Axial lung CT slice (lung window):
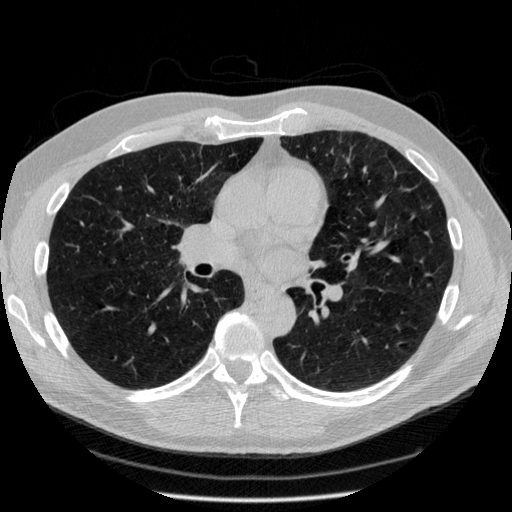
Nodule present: no